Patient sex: M
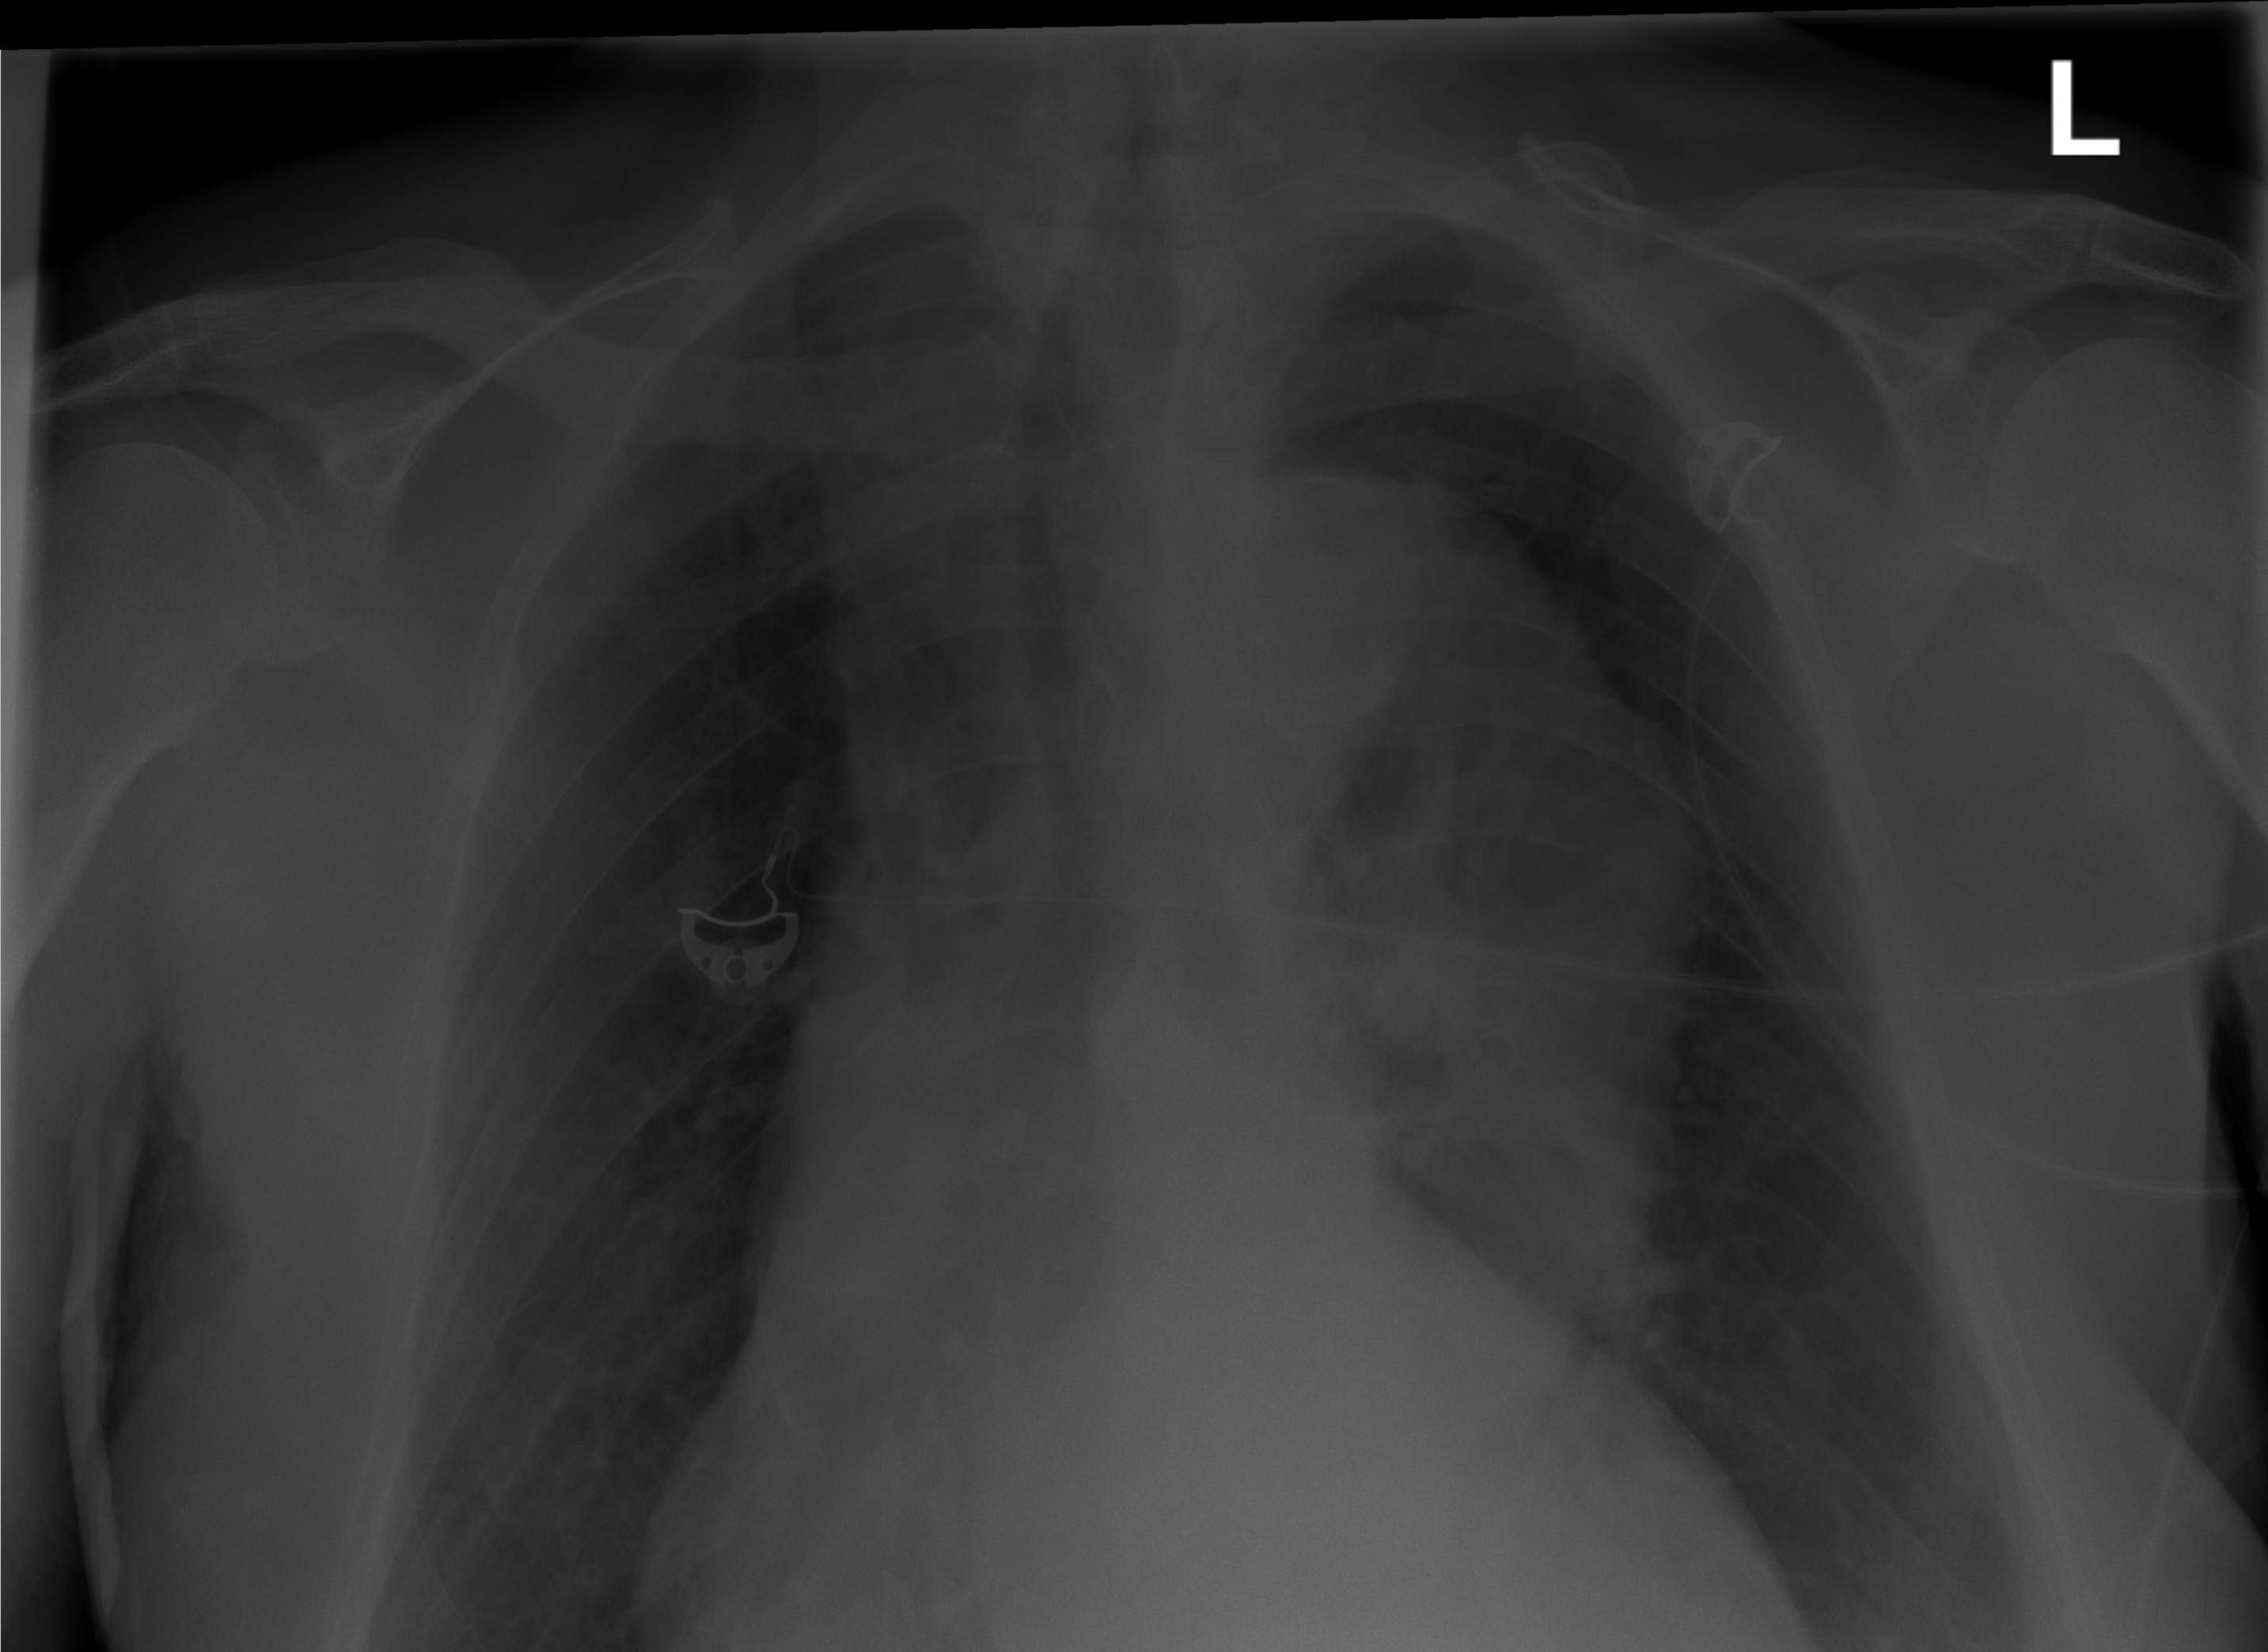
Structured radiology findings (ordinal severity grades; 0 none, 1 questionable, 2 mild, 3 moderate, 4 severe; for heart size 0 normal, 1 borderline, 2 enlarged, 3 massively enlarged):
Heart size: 0
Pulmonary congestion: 0
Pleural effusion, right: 0
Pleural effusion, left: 2
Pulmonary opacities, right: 0
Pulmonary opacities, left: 0
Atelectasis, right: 0
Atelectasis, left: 3